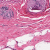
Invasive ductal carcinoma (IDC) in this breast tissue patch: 0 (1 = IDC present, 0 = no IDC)